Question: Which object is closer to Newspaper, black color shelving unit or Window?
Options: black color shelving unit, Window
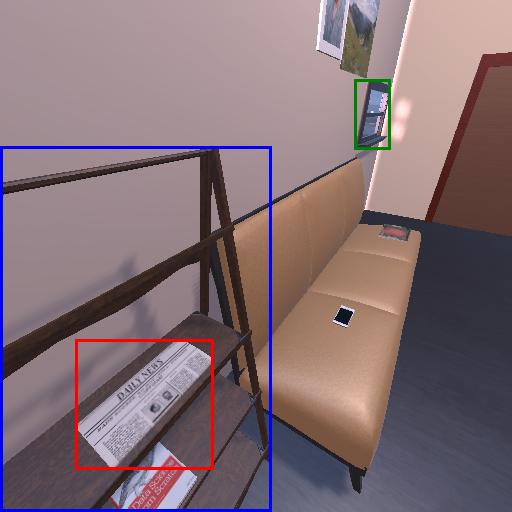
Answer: black color shelving unit